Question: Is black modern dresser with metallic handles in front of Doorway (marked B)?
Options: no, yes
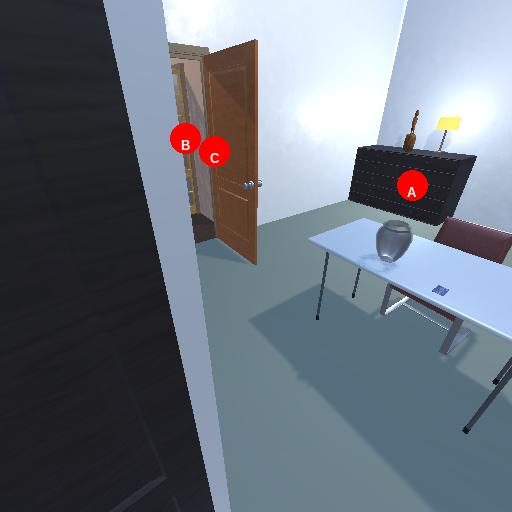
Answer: no